Question: I've got two labels next to each other. The first is pretty long and should get truncated if necessary. The second should be displayed completely - no matter what.
'''
MainPage = new ContentPage {
Content = new StackLayout {
Orientation = StackOrientation.Horizontal,
VerticalOptions = LayoutOptions.CenterAndExpand,
BackgroundColor = Color.Orange,
Padding = 10,
Children = {
new Label {
Text = "The answer to life the universe and everything",
HorizontalOptions = LayoutOptions.Start,
LineBreakMode = LineBreakMode.TailTruncation,
BackgroundColor = Color.Yellow,
},
new Label {
Text = "42",
HorizontalOptions = LayoutOptions.EndAndExpand,
LineBreakMode = LineBreakMode.NoWrap,
BackgroundColor = Color.Yellow,
},
},
},
};
'''

How can I prevent "42" from getting cut off?
I think I know, why the second label is too small. The size of both labels is negotiated the first text is truncated. So both labels need to shrink a bit, although the first label could handle it better.
I experimented with a relative layout (instead of the stack layout). However, it's a rather complicated approach and I get different results on iOS and Android. So I hope for a simpler fix.
Should I override one of the layouting or size negotiation methods? Maybe the "42" layout can enforce getting it's desired width.
Maybe we can come up with custom label renderers for iOS and Android that handle the size negotiation as expected.
---
"42" is just an example. In my final app, this will change dynamically and can be a string of different length. So setting 'MinimumWidthRequest' doesn't help without knowing the width of the rendered string.
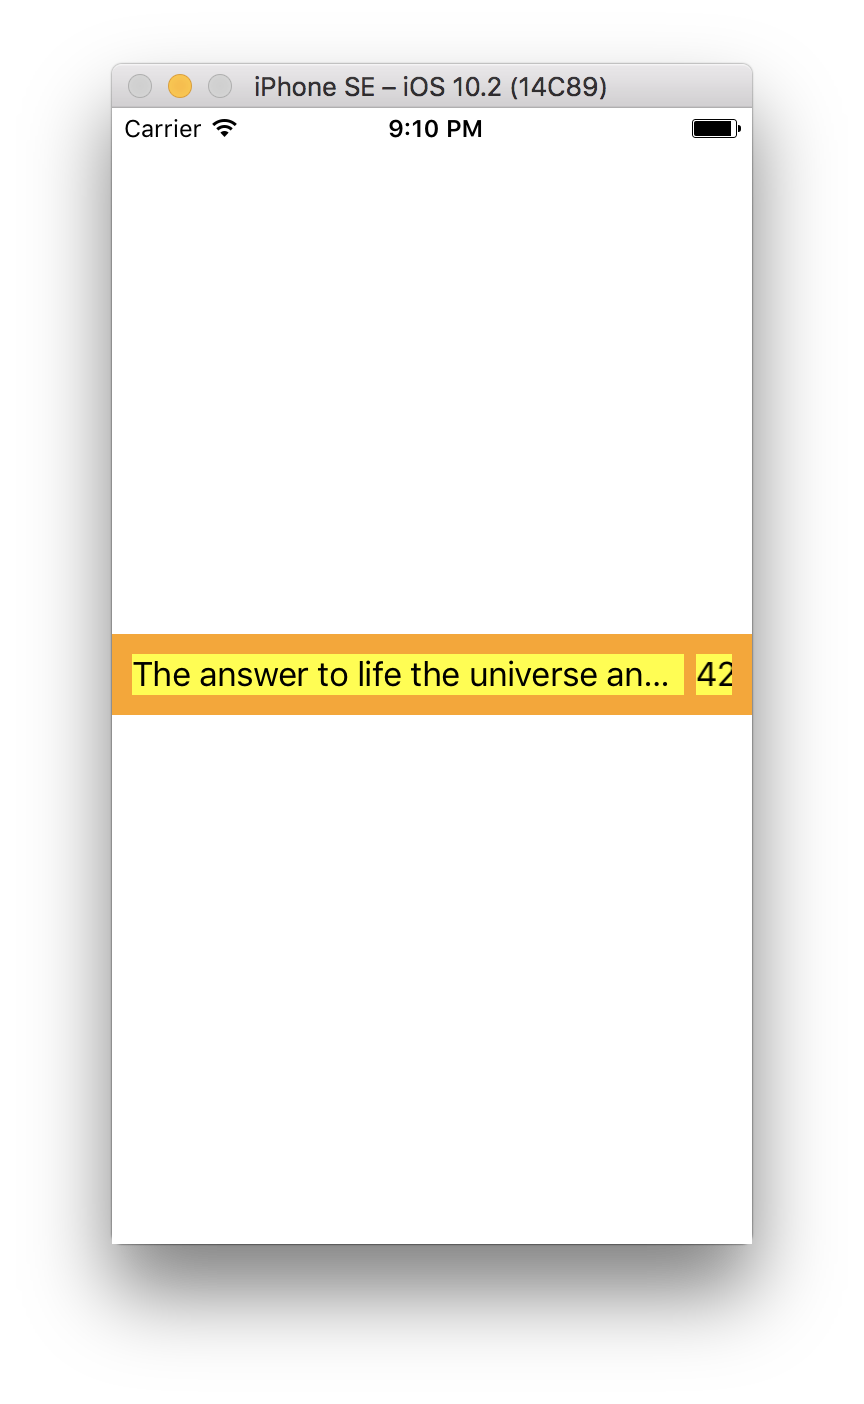
Answer: > How can I prevent "42" from getting cut off?
You can set the 'MinimumWidthRequest' in the "42" 'Label' to prevent it from being cut off.
For details about 'MinimumWidthRequest' please refer to remarks section of the <URL>.
Code example:
'''
MainPage = new ContentPage {
Content = new StackLayout {
Orientation = StackOrientation.Horizontal,
VerticalOptions = LayoutOptions.CenterAndExpand,
BackgroundColor = Color.Orange,
Padding = 10,
Children = {
new Label {
Text = "The answer to life the universe and everything The answer to life the universe and everything",
HorizontalOptions = LayoutOptions.Start,
LineBreakMode = LineBreakMode.TailTruncation,
BackgroundColor = Color.Yellow,
},
new Label {
MinimumWidthRequest = 50,
Text = "42",
HorizontalOptions = LayoutOptions.EndAndExpand,
LineBreakMode = LineBreakMode.NoWrap,
BackgroundColor = Color.Yellow,
},
},
},
};
'''
Here is the result:
<URL>